Question: I need to change shopping cart page title. but i could not find it. where i should change it. so any help appreciated.

thanks
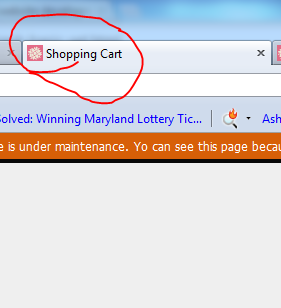
Answer: The title is actually set in the XML for that page. You should open the checkout.xml file in the 'app/design/frontend/packagename/themename/layout/' directory and place this code inside of the node in the XML:
'''
<reference name="head">
<action method="setTitle"><title>My New Checkout Title</title></action>
</reference>
'''
By default, I believe it grabs the label associated of the handle if the page title is not assigned explicitly (right now the label is "Shopping Cart" which is why you are getting that title).
Here is what my code looks like:
'''
<checkout_cart_index translate="label">
<label>Shopping Cart</label>
<remove name="right"/>
<remove name="left"/>
<!-- Mage_Checkout -->
<reference name="head">
<action method="setTitle"><title>My New Checkout Title</title></action>
</reference>
<reference name="root">
<action method="setTemplate"><template>page/1column.phtml</template></action>
</reference>
<!-- More Below -->
</checkout_cart_index>
'''
One other thing to mention, you can also make these changes in a 'local.xml' (which is what I would recommend). The 'local.xml' file will load on top off all the other XML files and your changes in that file will override any other XML files in the layout directory. A pretty good tutorial can be found <URL>.